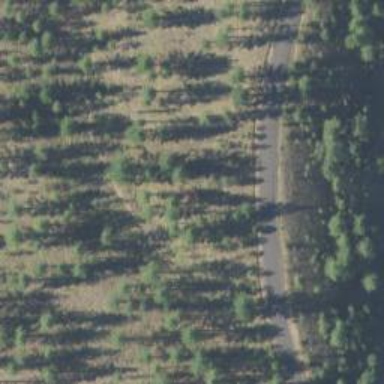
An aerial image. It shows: Footway with excellent trail visibility.